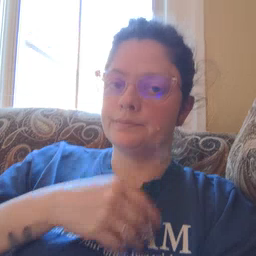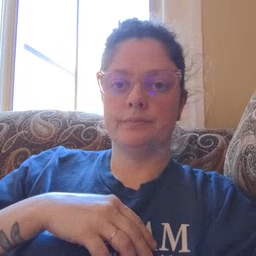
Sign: hair